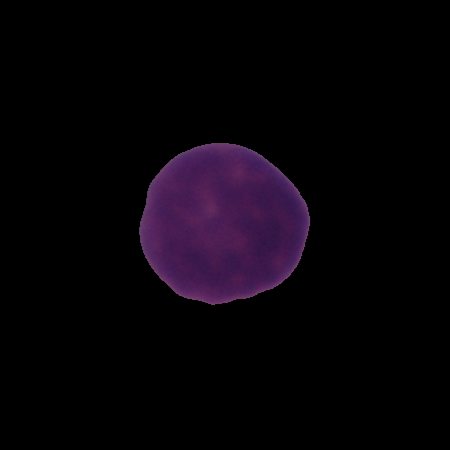
Label: healthy